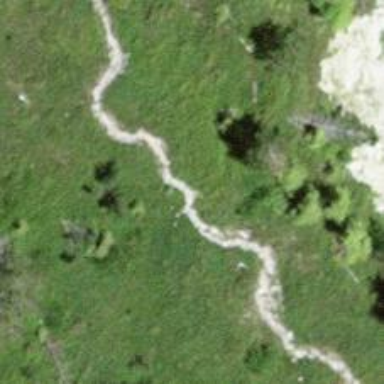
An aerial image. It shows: Path on the ground.